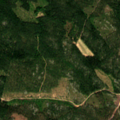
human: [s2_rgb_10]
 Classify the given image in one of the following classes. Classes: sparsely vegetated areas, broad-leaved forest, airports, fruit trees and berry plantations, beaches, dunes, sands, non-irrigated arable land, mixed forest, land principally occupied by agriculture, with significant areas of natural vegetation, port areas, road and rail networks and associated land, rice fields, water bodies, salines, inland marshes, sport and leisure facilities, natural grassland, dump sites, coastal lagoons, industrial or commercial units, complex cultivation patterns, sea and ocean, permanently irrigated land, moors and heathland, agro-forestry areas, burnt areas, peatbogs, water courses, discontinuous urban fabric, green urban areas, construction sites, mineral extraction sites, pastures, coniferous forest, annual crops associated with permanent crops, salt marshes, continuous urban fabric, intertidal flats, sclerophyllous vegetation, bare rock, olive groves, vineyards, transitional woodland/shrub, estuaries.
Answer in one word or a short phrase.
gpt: coniferous forest, mixed forest